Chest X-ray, AP view. Patient: 41 years old, sex F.
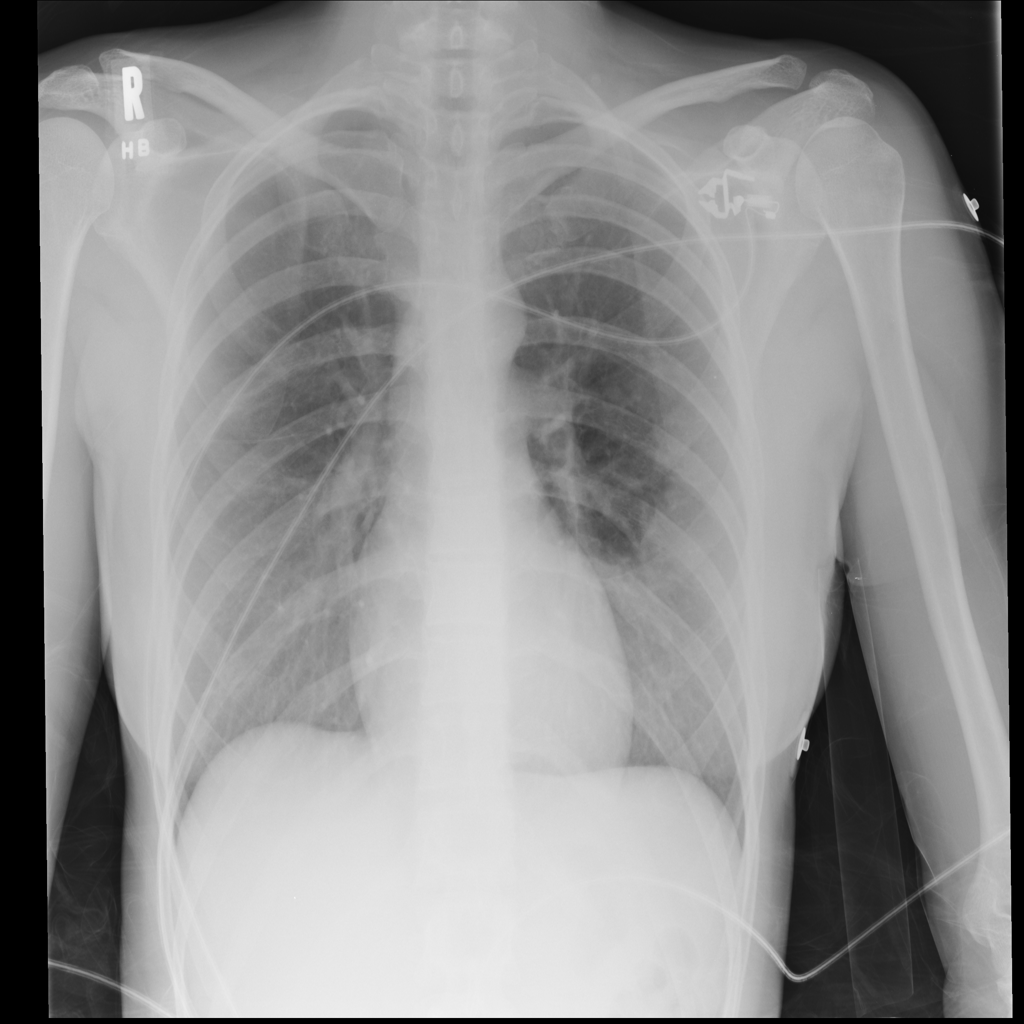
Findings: No Finding